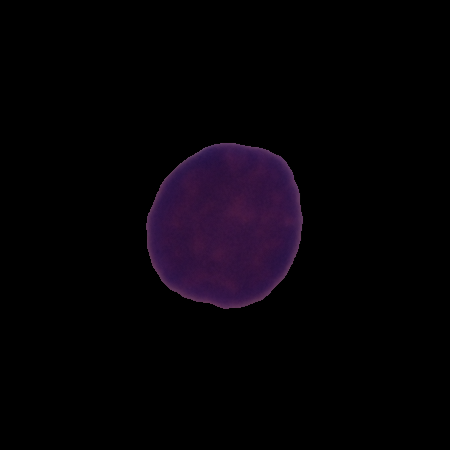
Label: healthy